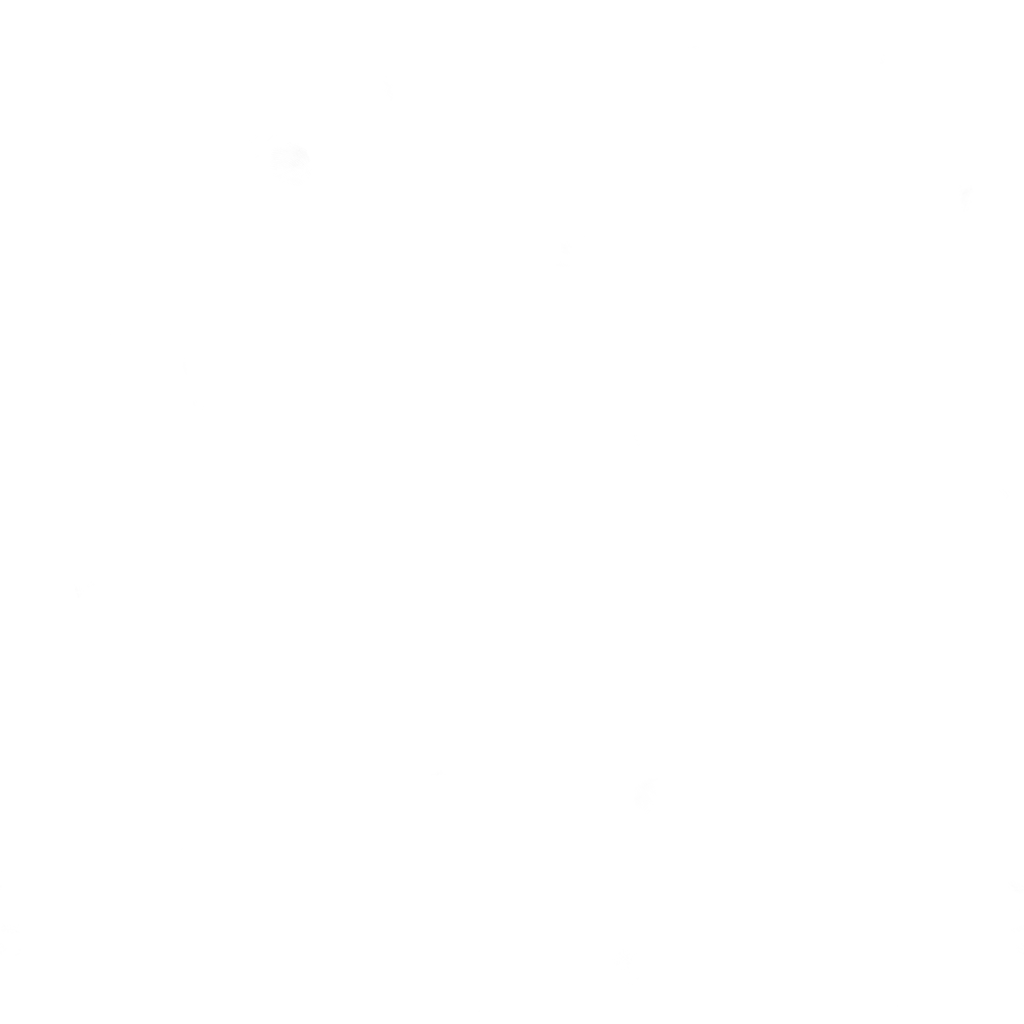
Texture map type: Metalness